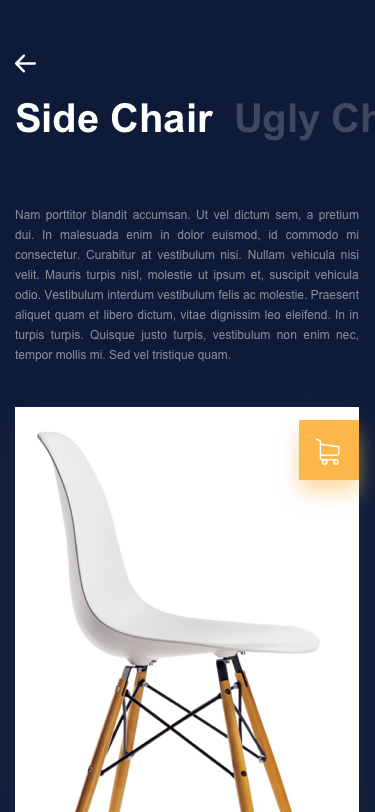
Text in this UI design:
Side Chair
Ugly Chair
Nam porttitor blandit accumsan. Ut vel dictum sem, a pretium dui. In malesuada enim in dolor euismod, id commodo mi consectetur. Curabitur at vestibulum nisi. Nullam vehicula nisi velit. Mauris turpis nisl, molestie ut ipsum et, suscipit vehicula odio. Vestibulum interdum vestibulum felis ac molestie. Praesent aliquet quam et libero dictum, vitae dignissim leo eleifend. In in turpis turpis. Quisque justo turpis, vestibulum non enim nec, tempor mollis mi. Sed vel tristique quam.